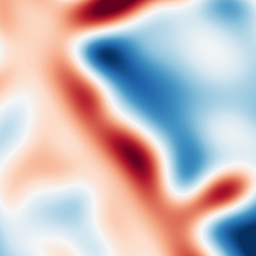
Category: multiscale
Decomposition family: log
Decomposition parameters: sigma: 20
Upsampling method: bspline
Upsampling parameters: scale: 8
Upsampling scale: 8